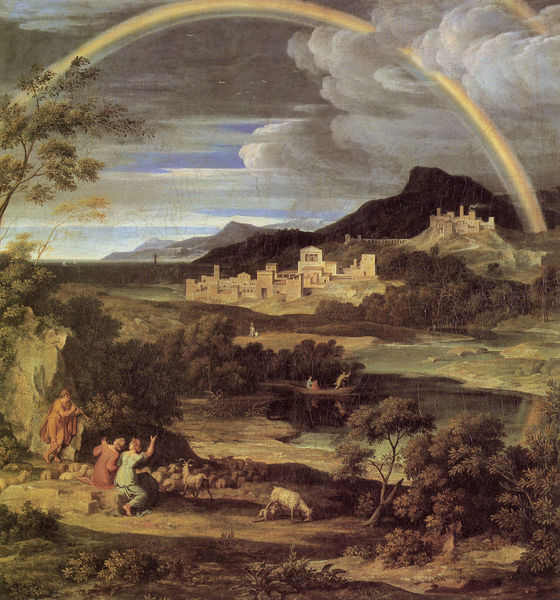
Titel: Heroische Landschaft mit dem Regenbogen
Künstler: Joseph Anton Koch
Standort: Karlsruhe
Institution: Staatliche Kunsthalle Karlsruhe
Schlagwörter: baum, berg, blau, blätter, dunkel, felsen, gemälde, gewitter, himmel, laub, mann, meer, schatten, wasser, weiß, wolken, bäume, fluss, frauen, gelb, grün, kirchturm, landschaft, menschen, mädchen, ocker, see, sitzen, stadt, teich, ufer, braun, fenster, frau, grau, hell, hintergrund, licht, männer, orange, schwarz, dach, gebäude, haus, rot, schloss, tier, tiere, wiese, wolke, beige, leute, malerei, architektur, stein, steine, instrument, bach, erde, horizont, häuser, hügel, natur, spiegelung, vieh, vögel, weide, weite, busch, büsche, kirche, sonne, drei, kind, paar, personen, musik, pflanzen, tal, wald, boot, kahn, kinder, turm, weiher, farbig, bogen, ort, spieler, berge, farben, fels, gebirge, dorf, dächer, mauer, grasen, herde, kleinstadt, flus, romantik, staffage, sturm, unwetter, wetter, regen, wei, meuer, schaf, antike, burg, weiden, kloster, türme, festung, frieden, flöte, braum, regenwolken, tempel, heroische landschaft, städte, fließen, heilig, posaune, bock, schafe, hirte, hirten, schäfer, heroisch, ziege, doppelt, koch, flötenspieler, staffagefiguren, ziegen, regenbogen, bukolisch, anton, dunekl, regenwolke, doppelter regenbogen, weld, zigen, musikan, erbo, eine burg, ein see, dopelter, doppelter, lansschft